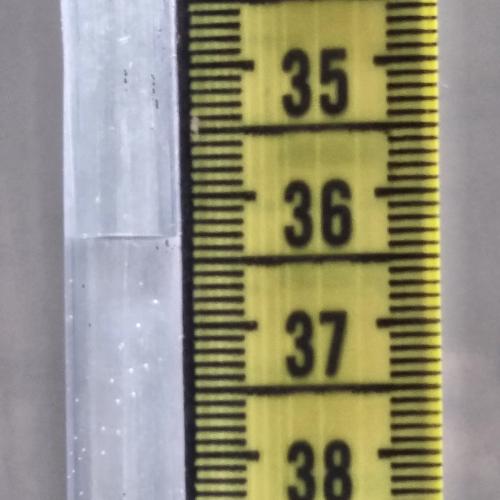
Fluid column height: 36.3 cm